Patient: sex M, age 83
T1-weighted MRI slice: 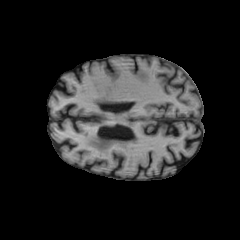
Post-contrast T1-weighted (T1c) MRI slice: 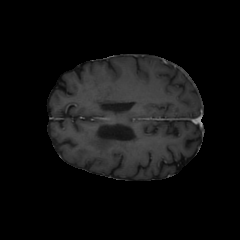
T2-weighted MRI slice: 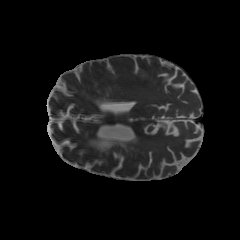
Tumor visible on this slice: no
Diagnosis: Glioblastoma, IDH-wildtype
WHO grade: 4